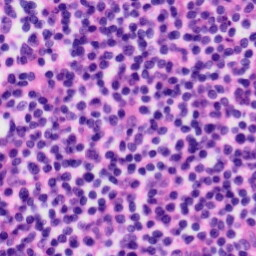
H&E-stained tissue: Tonsil